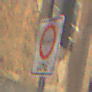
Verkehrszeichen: BeginnUmweltzone
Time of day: Midday
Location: Outdoor (Urban)
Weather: Clear
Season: NotSpecified
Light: Natural